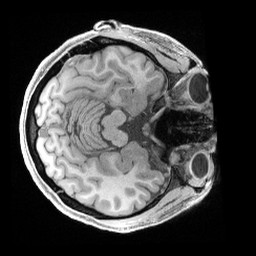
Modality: T1w
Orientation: axial
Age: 30
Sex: female
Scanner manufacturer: siemens
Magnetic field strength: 3 T
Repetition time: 2.4 s
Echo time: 0.00241 s